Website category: university
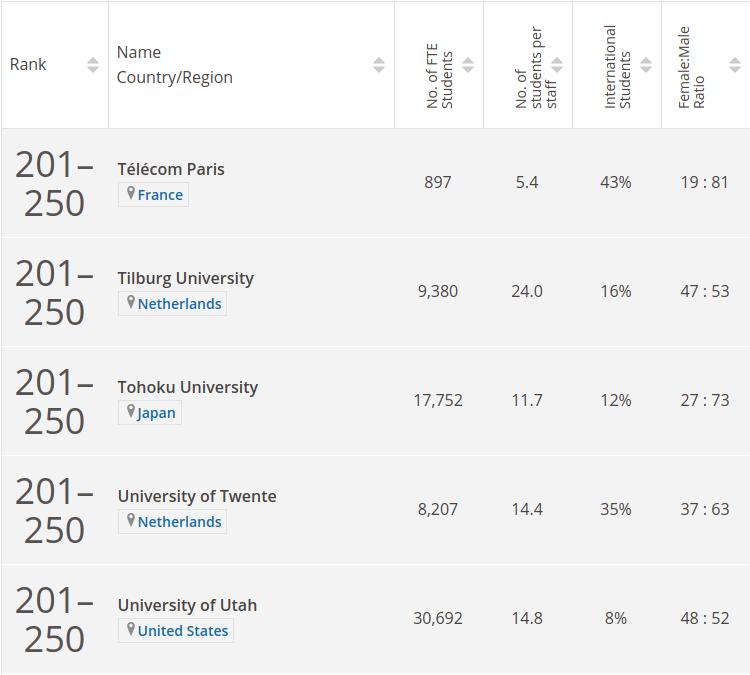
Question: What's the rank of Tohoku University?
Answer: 201250

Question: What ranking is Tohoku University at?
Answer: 201250

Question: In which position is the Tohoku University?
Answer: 201250

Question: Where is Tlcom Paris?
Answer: France

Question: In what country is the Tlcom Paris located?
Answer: France

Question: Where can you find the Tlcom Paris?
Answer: France

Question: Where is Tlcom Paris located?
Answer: France

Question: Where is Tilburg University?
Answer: Netherlands

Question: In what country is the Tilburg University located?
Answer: Netherlands

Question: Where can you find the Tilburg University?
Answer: Netherlands

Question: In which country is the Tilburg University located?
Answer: Netherlands

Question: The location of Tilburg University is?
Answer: Netherlands

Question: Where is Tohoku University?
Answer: Japan

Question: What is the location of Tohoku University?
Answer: Japan

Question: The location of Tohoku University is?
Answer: Japan

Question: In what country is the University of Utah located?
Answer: United States

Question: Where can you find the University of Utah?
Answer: United States

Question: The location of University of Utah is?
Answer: United States

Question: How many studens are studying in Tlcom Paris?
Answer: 897

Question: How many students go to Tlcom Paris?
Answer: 897

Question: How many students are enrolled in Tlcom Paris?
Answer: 897

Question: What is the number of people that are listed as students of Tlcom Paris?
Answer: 897

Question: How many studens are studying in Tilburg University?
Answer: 9,380

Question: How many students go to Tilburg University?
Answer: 9,380

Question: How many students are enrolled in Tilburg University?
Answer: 9,380

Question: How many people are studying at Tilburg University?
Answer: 9,380

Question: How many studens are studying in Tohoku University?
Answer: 17,752

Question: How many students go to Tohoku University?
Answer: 17,752

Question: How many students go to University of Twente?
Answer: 8,207

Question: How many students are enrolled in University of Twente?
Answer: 8,207

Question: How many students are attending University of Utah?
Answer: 30,692

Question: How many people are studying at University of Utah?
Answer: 30,692

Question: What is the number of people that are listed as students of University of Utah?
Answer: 30,692

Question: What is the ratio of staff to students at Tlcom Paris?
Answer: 5.4

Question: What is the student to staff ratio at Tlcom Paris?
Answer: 5.4

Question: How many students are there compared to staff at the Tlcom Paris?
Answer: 5.4

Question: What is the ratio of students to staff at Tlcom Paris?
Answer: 5.4

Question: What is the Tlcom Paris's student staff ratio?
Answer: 5.4

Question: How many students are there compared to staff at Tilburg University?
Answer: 24.0

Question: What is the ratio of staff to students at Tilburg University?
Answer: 24.0

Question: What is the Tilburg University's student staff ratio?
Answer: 24.0

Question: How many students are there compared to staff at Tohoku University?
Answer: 11.7

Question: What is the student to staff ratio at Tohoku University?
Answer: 11.7

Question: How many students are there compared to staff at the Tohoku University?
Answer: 11.7

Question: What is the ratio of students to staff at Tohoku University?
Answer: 11.7

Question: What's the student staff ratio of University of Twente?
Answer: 14.4

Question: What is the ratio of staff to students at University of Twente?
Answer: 14.4

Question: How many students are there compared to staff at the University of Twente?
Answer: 14.4

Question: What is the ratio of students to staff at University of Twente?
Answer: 14.4

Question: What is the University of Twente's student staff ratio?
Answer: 14.4

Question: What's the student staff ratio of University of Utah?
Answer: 14.8

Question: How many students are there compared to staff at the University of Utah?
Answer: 14.8

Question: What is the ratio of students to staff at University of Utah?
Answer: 14.8

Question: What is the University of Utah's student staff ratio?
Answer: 14.8

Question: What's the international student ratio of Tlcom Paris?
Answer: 43%

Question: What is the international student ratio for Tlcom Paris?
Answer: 43%

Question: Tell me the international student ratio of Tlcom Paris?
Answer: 43%

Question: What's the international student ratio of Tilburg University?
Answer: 16%

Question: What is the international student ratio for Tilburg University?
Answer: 16%

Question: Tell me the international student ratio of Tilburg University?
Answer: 16%

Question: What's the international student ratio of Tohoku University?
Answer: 12%

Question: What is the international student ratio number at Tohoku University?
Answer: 12%

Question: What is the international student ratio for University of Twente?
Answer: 35%

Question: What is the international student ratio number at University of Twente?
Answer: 35%